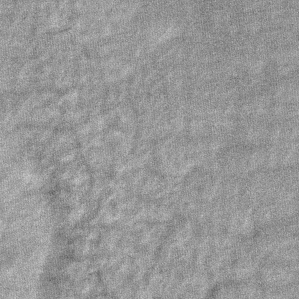
Label: frost